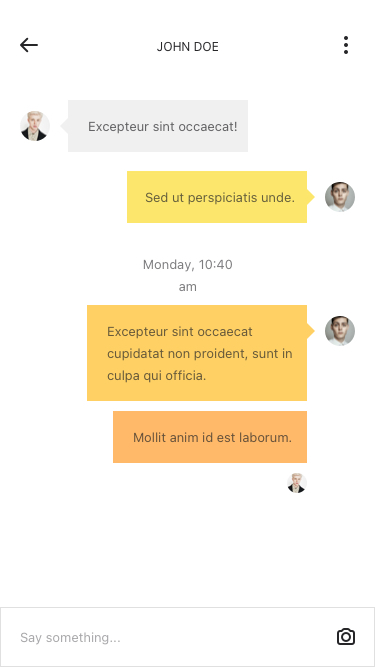
Text in this UI design:
Excepteur sint occaecat!
Mollit anim id est laborum.
Sed ut perspiciatis unde.
Excepteur sint occaecat cupidatat non proident, sunt in culpa qui officia.
Monday, 10:40 am